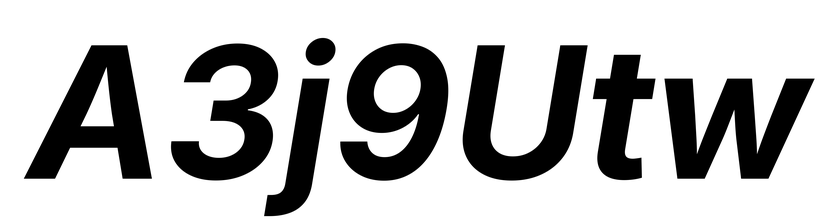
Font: Inter-Italic_Bold_Italic